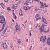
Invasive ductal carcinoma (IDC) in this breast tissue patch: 1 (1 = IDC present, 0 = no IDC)